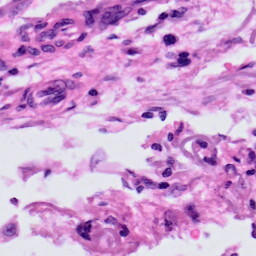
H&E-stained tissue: Skin